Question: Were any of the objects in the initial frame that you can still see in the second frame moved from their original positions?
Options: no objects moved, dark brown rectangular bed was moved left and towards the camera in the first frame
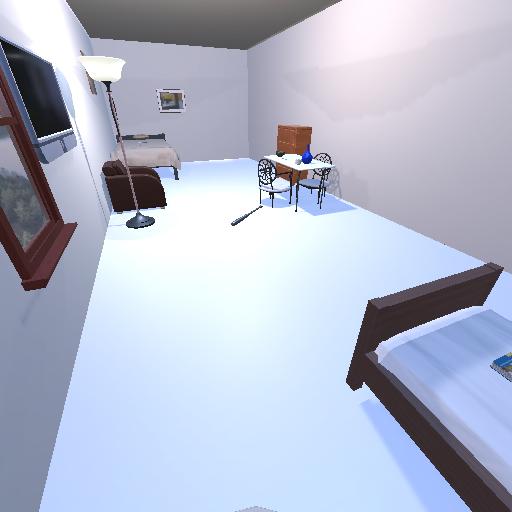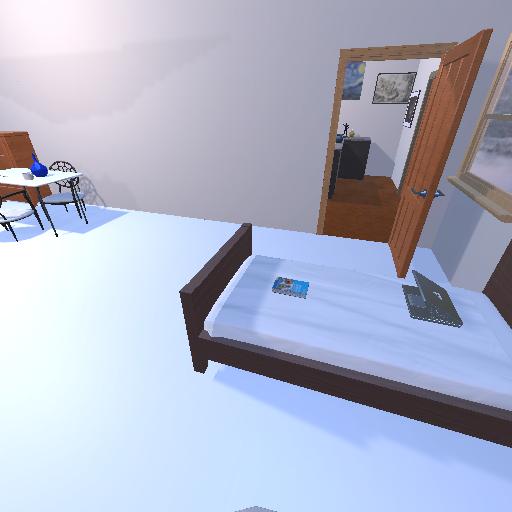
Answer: no objects moved